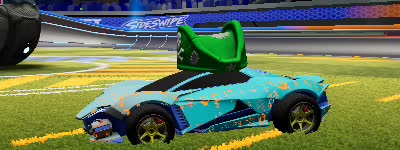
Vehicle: werewolf